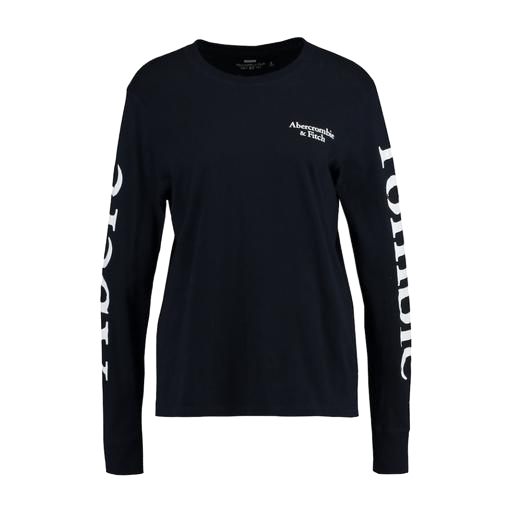
longsleeve t-shirt, long sleeve tee, long-sleeve tee, white background